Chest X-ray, PA view. Patient: 65 years old, sex F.
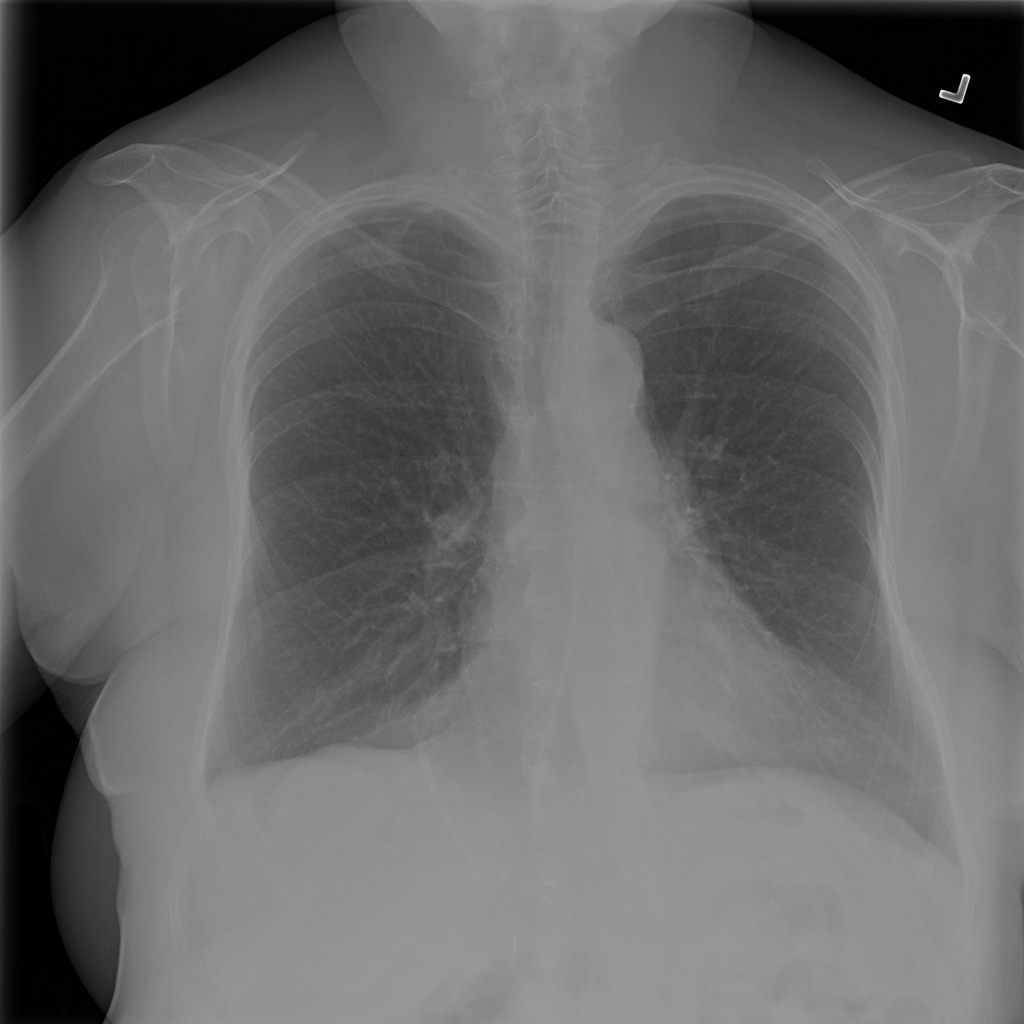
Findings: No Finding